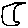
Label: moon